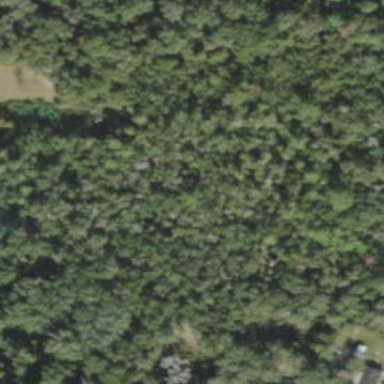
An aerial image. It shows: Mixed woodland with various types of leaves.